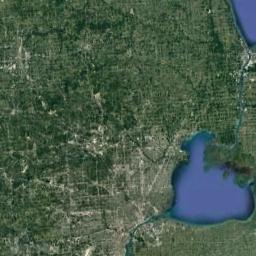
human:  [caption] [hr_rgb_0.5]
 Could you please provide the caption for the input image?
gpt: The lake on the lower right is larger than the lake on the upper right .

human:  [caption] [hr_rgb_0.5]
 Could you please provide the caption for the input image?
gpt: The lake in the picture is very long .

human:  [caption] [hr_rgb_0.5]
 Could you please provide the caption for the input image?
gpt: The lake lies in farmland and the water is blue .

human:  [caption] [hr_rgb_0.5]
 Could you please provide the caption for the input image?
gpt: An almost triangular light blue lake on the ground with green vegetation .

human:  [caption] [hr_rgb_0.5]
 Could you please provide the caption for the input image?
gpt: There are many green farmlands around the blue lake .